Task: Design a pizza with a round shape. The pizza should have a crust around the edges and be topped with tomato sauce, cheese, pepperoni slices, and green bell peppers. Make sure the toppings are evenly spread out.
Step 609:
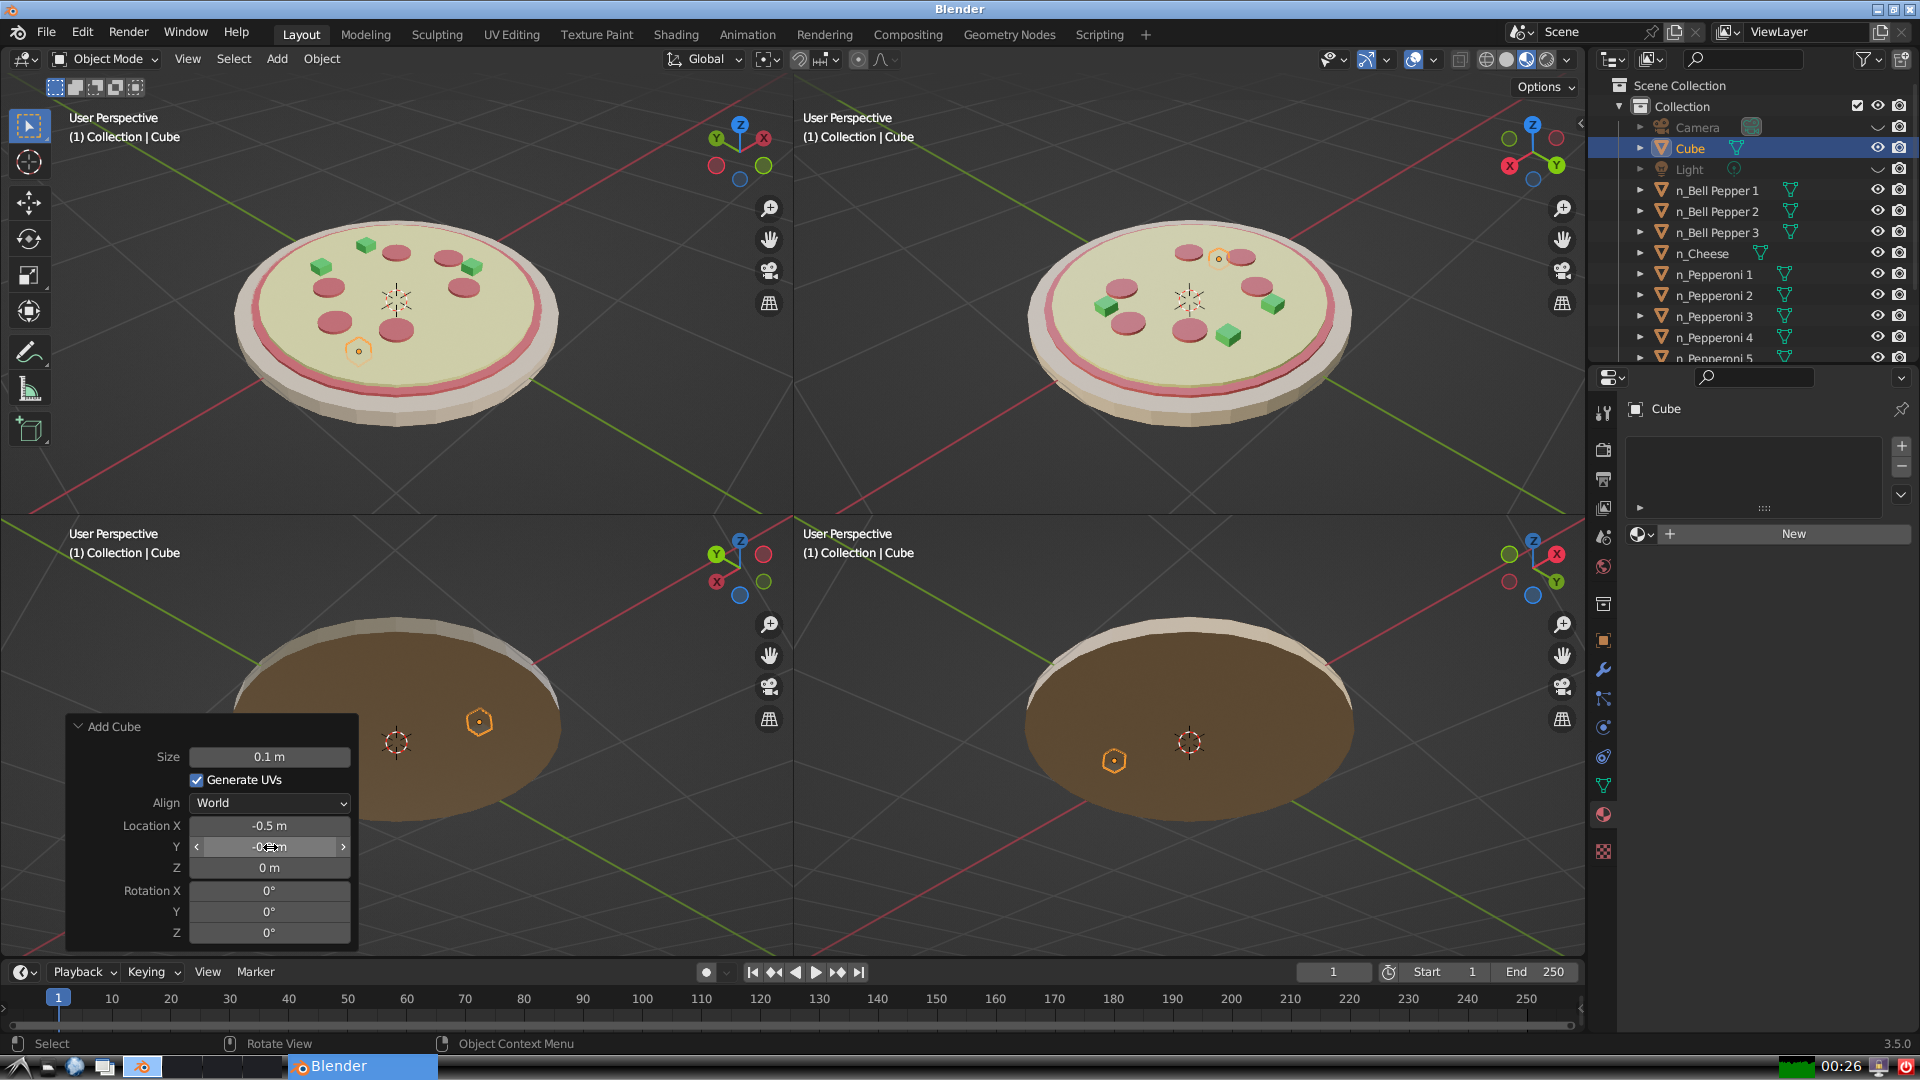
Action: {"mouse_move": [270, 867]}